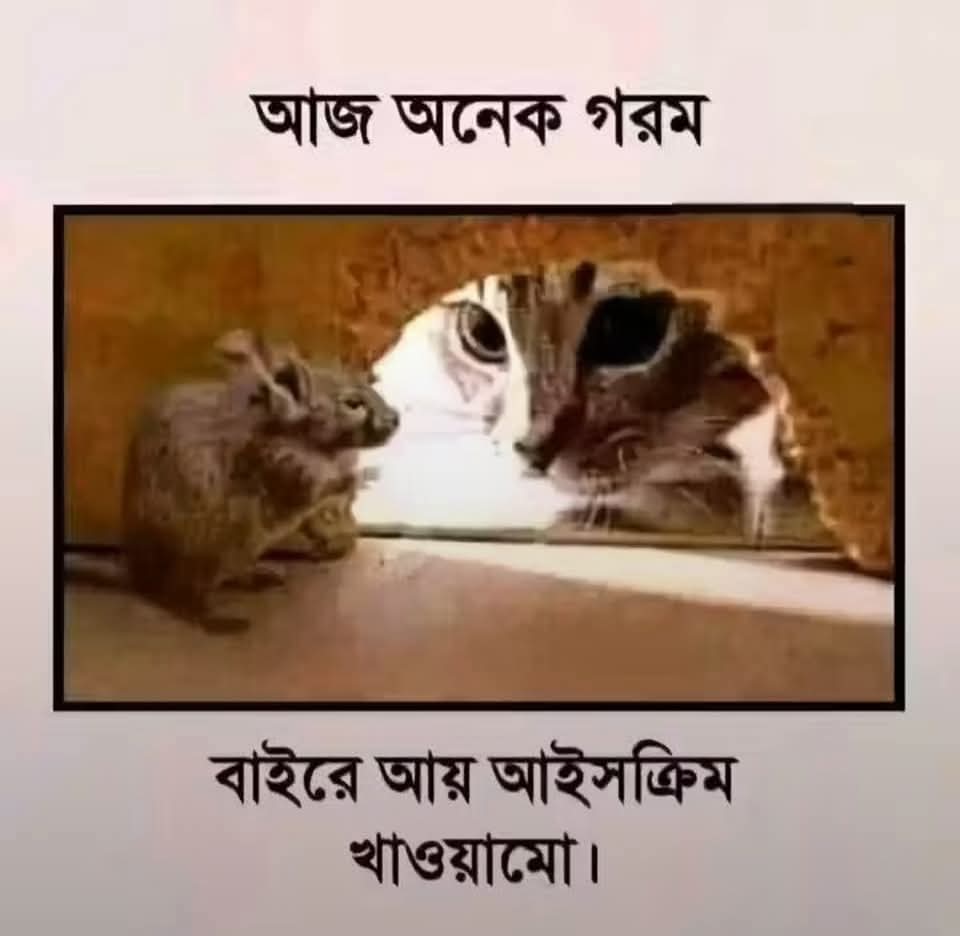
Text: আজ অনেক গরম
বাইরে আয় আইসক্রিম খাওয়ামো।
Label: Non Hate